Question: I'm trying to replicate what Simplenote does with its ability to add tags: you write a tag, press space or "next" and the tag is created with a pill around it. You can then add another tag with the same method.
Example

Displaying each tag as a pill is the easy part:
'''
//displaying the tags in a pil-like shape
@State var tags: [String] = []
HStack{
ForEach(tags, id: \.self){tag in
Button(action: {}) {
HStack {
Text(tag)
}
}
.padding()
.cornerRadius(.infinity)
}
}
'''
Now, adding new tags is something I'm struggling with. I tried with a 'TextField' but, I don't know how to get each word entered and display them as a pill in the same line. Then I tried with an 'HStack' hoping to build a list or something and display the words horizontally, and then the 'TextField' right next to the list of words.
I was told that this is not a code writing service, and I'm not looking for you to write my code, I just need ideas. I can write the code, but I don't know how to even begin to think about this.
Thanks
EDIT:
I checked:
<URL>
<URL>
<URL>
<URL>
<URL>
And <URL>
Oh, and
<URL>
<URL>
I how to display the tags, I just don't know how to create them using a single line where the textfield and the tags live together. but I guess Stack Overflow is the place to ask, right?
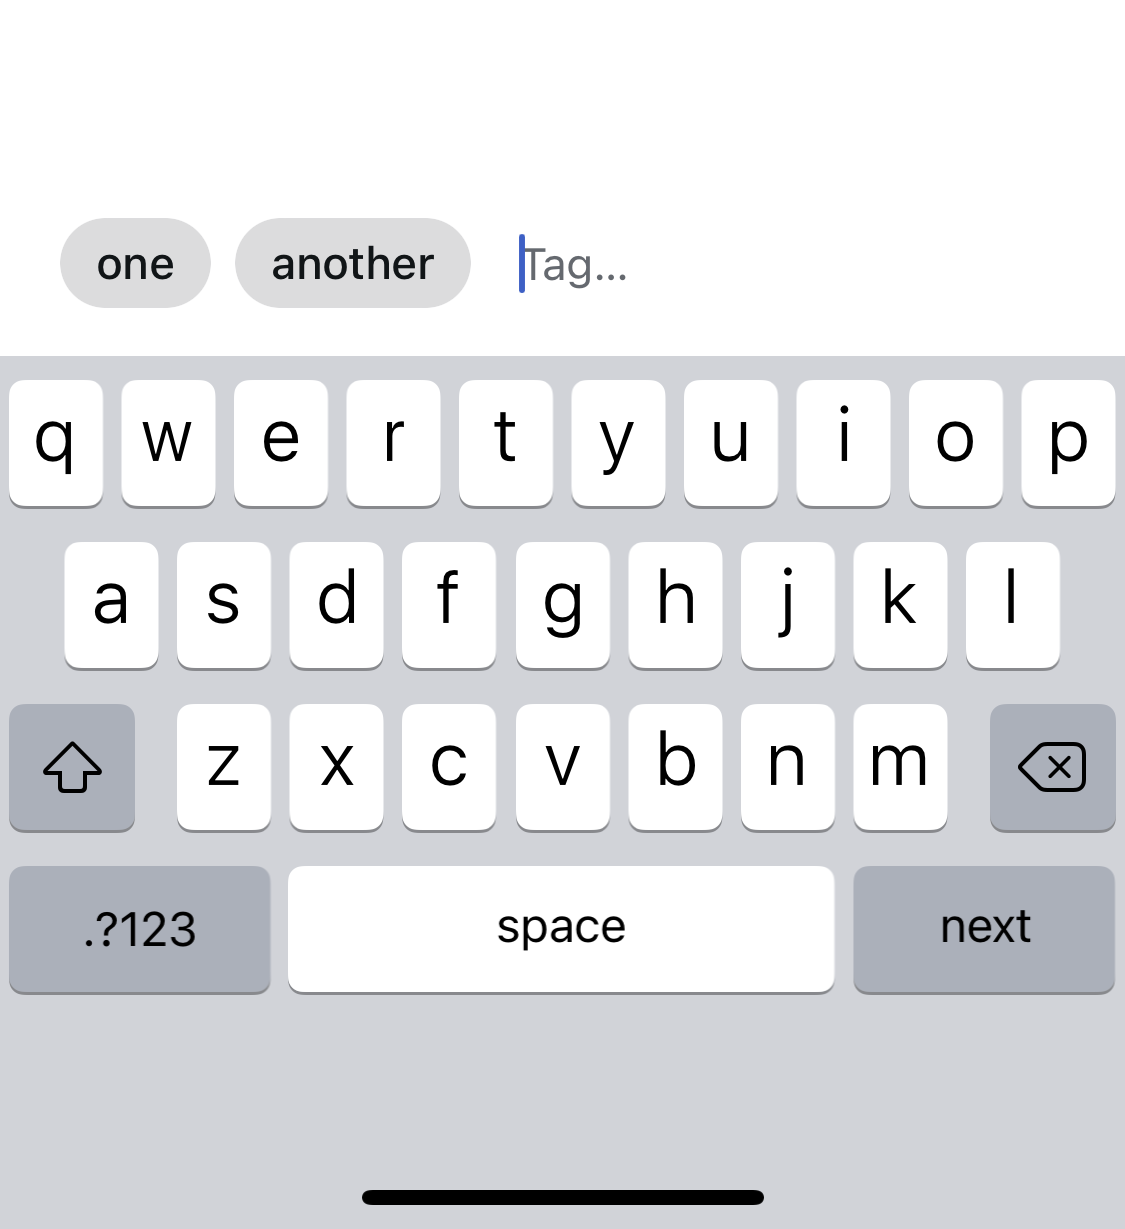
Answer: Created my own. It's brutish and it has a lot of bugs, but hey...
Add and remove tags. It's not pretty.
'''
NavigationView {
VStack {
TextEditor(text: $text)
Spacer()
Divider()
HStack(alignment: .firstTextBaseline) {
ForEach(tags, id: \.self) { tag in
Button(action: {
removeTag(tag: tag)
}) {
Text(tag)
.padding(1)
.lineSpacing(10)
.foregroundColor(.secondary)
}
}
TextField("Tag...", text: $newTag).disableAutocorrection(true).onSubmit(addNewTag).submitLabel(.done)
}
}
}
// check if tag is already there
func isOriginal(word: String) -> Bool {
!tags.contains(word)
}
// add new tag
func addNewTag() {
// lowercase and trim the word, to make sure we don't add duplicate words with case differences
let tagWord = newTag.lowercased().trimmingCharacters(in: .whitespacesAndNewlines)
// exit if the remaining string is empty
guard tagWord.count > 0 else { return }
// exit if the tag was already used
guard isOriginal(word: tagWord) else {
newTag = ""
return
}
tags.insert(tagWord, at: 0)
newTag = ""
}
func removeTag(tag: String) {
print("removing " + tag)
if let index = tags.firstIndex(of: tag) {
tags.remove(at: index)
disabled = false
}
}
'''